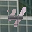
Label: 4